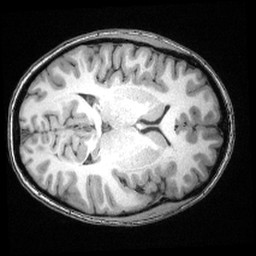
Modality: T1w
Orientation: axial
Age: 28
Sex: female
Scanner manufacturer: siemens
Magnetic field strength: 3 T
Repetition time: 2.4 s
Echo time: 0.00374 s